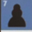
Piece: bP